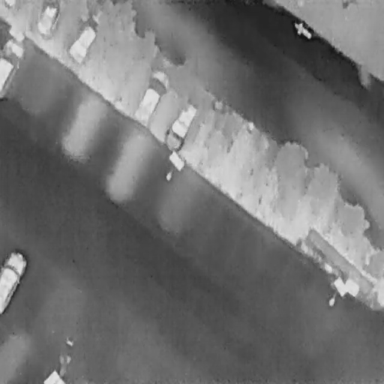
There are eight objects shown in the infrared image, including seven Cars, and a Bicycle.